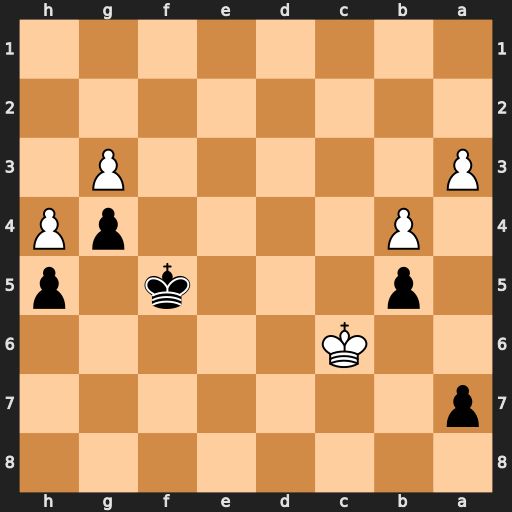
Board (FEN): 8/p7/2K5/1p3k1p/1P4pP/P5P1/8/8
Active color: b
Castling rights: -
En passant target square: -
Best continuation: Ke4 Kxb5 Kf3 Ka6 Kxg3